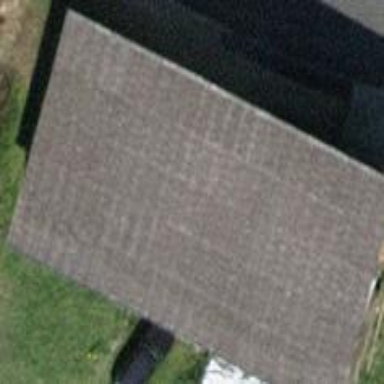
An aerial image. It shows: View of roof of building.